Interaction volume radius: 5 \u00c5
Interaction volume height: 10 \u00c5
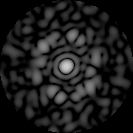
Disorder parameter: 0.7957